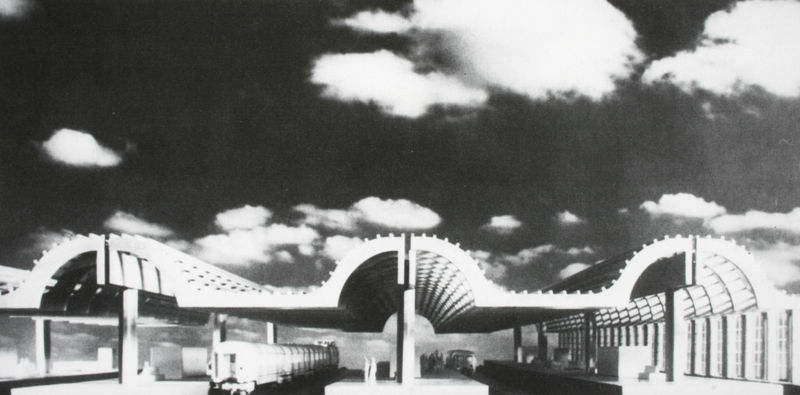
Titel: Modellansicht der Bahnsteighalle
Künstler: Wolfgang Döring
Standort: Düsseldorf
Institution: Bahnhof
Schlagwörter: himmel, wolken, menschen, stützen, säulen, dach, modell, zug, gewölbe, bahnhof, entwurf, struktur, bahnsteig, flachdach